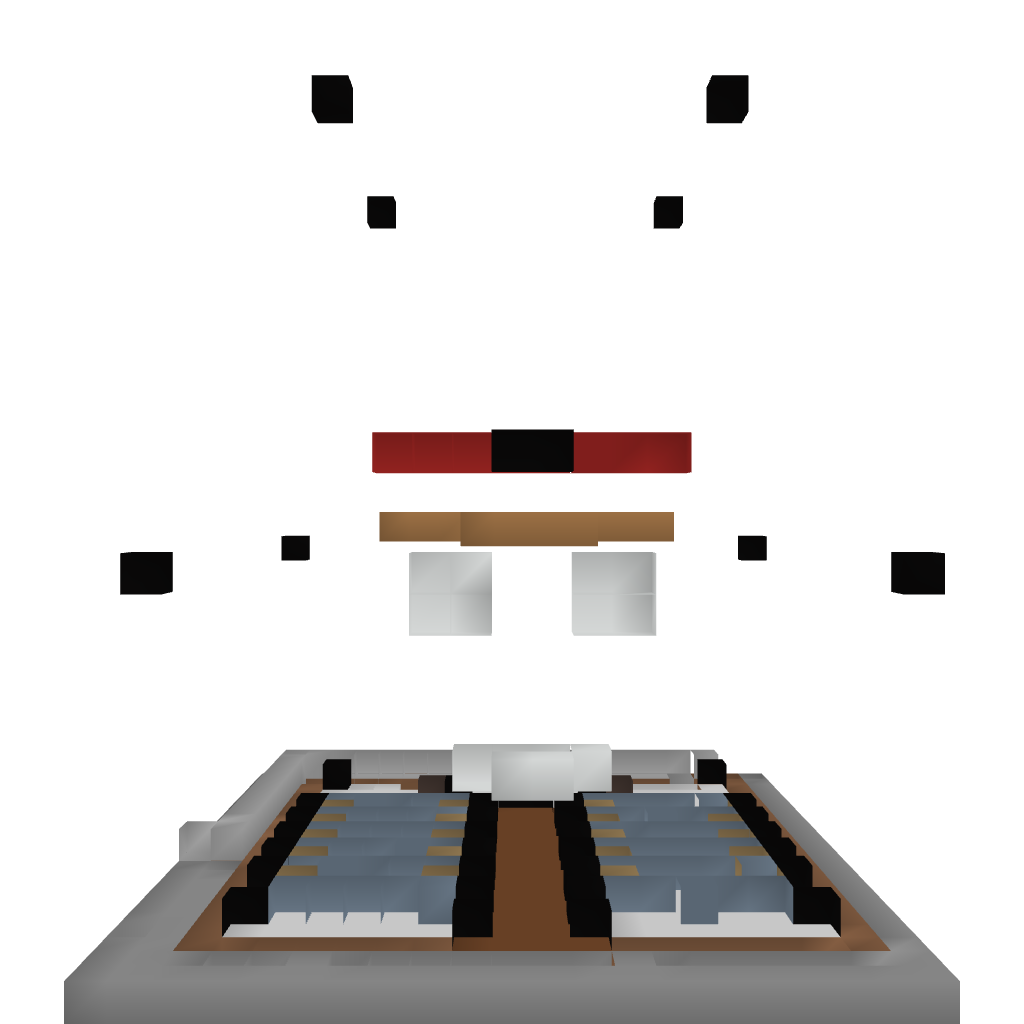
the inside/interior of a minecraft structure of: Church